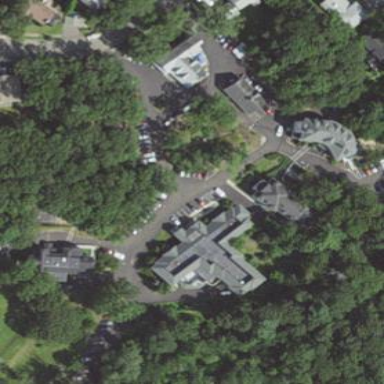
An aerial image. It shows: Hospital providing healthcare services.